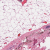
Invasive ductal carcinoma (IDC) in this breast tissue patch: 0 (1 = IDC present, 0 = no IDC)